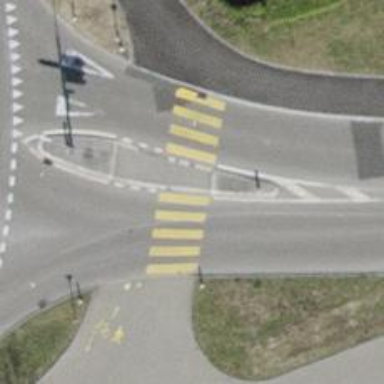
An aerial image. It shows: Uncontrolled zebra crossing with pedestrian island.